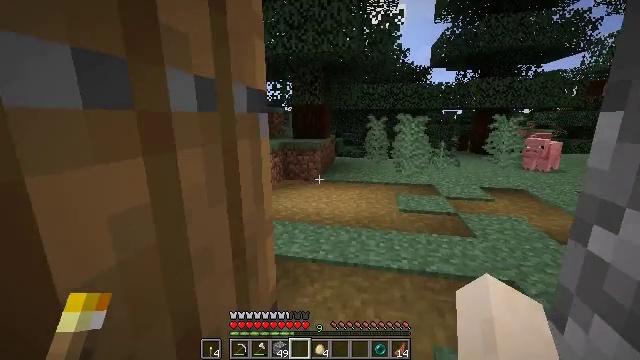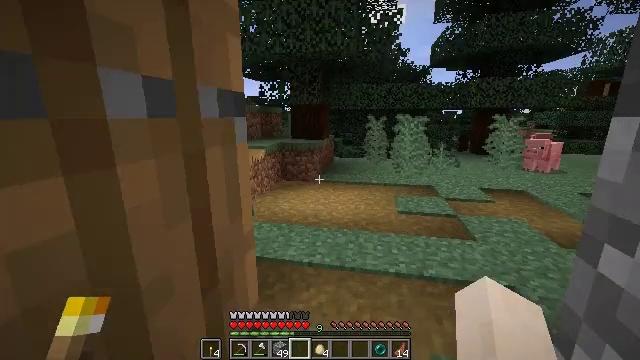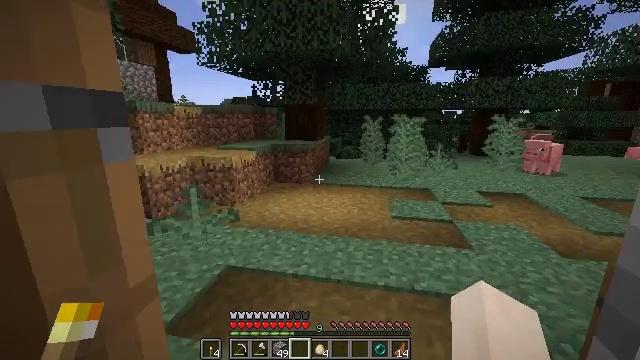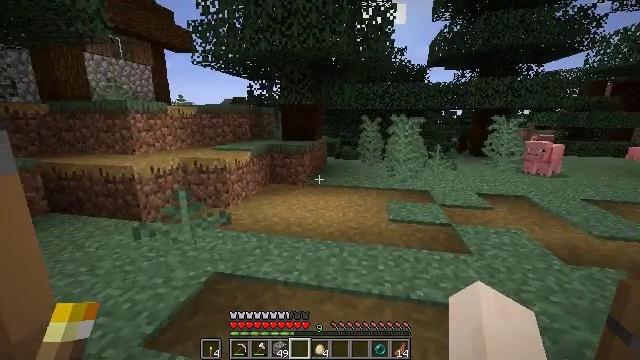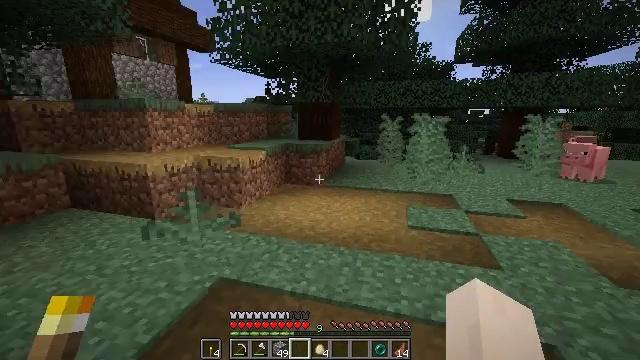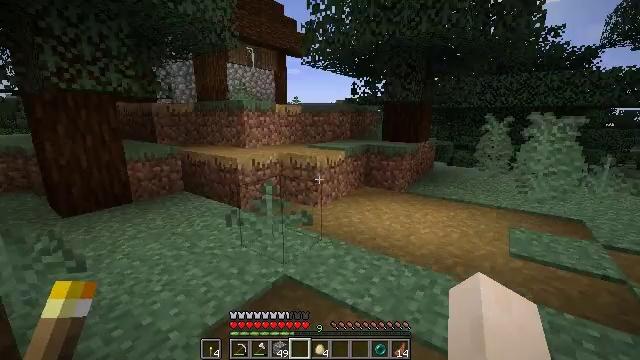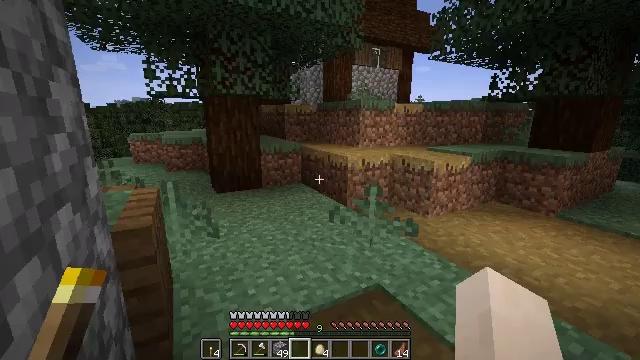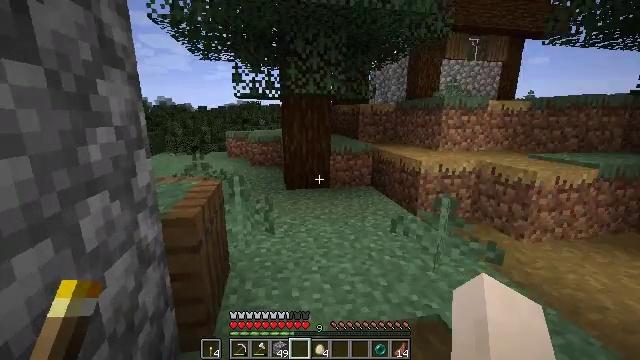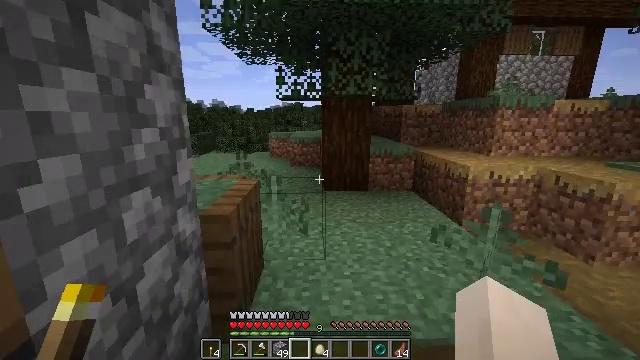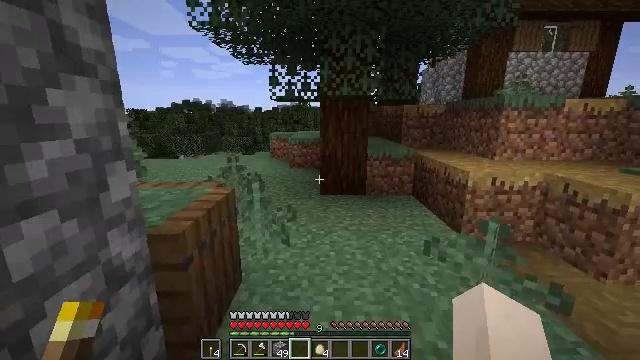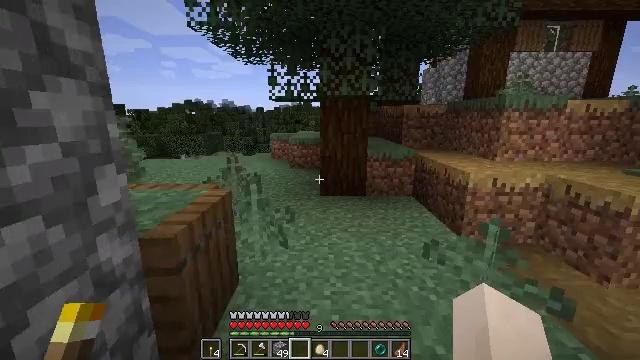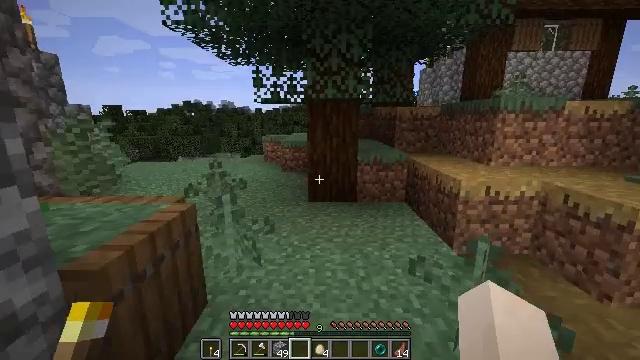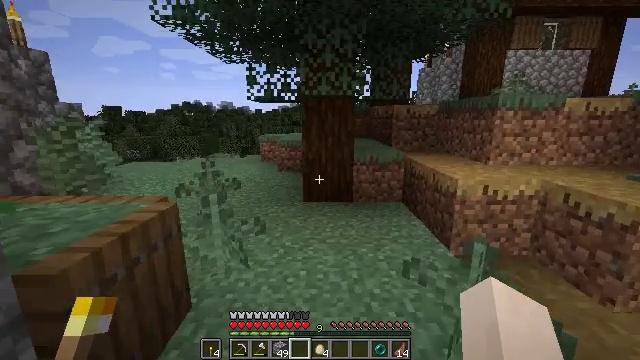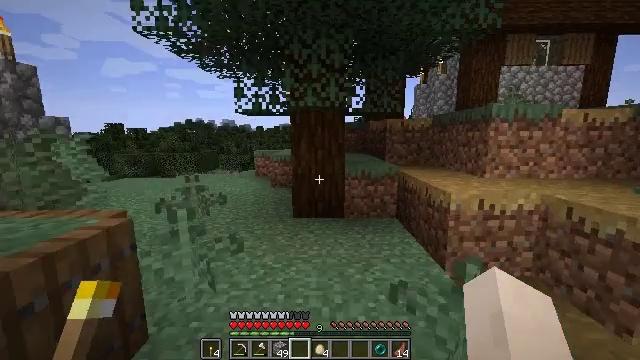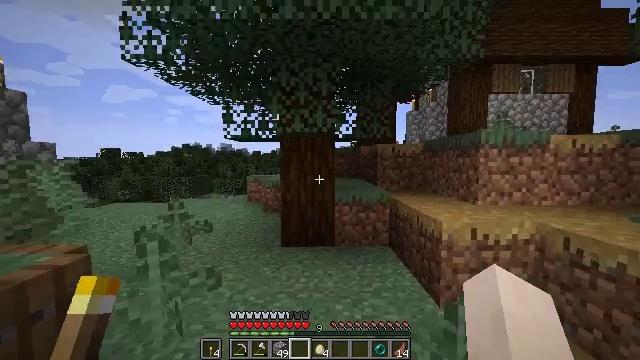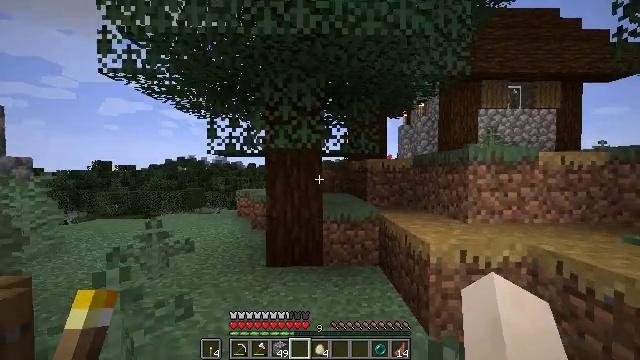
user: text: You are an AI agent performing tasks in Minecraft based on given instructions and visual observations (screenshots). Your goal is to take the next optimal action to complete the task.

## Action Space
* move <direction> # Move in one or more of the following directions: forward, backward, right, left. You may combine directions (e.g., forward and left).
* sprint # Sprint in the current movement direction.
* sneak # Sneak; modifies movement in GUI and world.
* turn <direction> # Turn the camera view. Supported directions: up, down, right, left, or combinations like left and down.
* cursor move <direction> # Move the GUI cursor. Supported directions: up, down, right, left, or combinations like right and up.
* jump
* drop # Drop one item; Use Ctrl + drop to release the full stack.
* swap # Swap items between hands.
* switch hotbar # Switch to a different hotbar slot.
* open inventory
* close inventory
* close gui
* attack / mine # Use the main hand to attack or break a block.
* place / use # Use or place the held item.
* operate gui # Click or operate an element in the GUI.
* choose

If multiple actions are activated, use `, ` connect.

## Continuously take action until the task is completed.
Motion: motion action
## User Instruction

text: Dig the grass path to transform it.
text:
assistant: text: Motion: move forward and move right
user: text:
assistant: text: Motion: move forward and move right
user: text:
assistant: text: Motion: move forward and move right
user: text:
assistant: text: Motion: move forward and move right, turn left
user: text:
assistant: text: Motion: move forward and move right, turn left
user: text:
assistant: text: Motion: move forward and move right, turn left
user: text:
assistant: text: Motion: move forward and move right, turn left
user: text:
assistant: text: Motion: move forward and move right, turn left
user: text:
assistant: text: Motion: move forward and move right, turn left
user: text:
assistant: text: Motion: move forward and move right
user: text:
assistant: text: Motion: move forward and move right
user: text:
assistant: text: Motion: move forward and move right
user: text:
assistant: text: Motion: move forward and move right, turn up
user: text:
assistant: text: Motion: move forward and move right, turn up
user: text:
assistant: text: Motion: move forward and move right, turn right and up
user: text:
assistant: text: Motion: move forward and move right
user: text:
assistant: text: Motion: move forward and move right, turn up
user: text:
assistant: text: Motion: move forward and move right, turn right and up
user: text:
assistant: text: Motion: move forward and move right, turn right
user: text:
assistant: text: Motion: move forward and move right
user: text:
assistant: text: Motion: move forward and move right
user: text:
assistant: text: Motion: move forward, jump
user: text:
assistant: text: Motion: move forward, jump
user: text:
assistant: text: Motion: move forward, jump
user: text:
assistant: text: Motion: move forward and move right, jump
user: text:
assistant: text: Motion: move forward and move right, jump
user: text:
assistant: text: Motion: move forward and move right, jump
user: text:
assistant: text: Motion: move forward and move right, jump
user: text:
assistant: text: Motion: move forward and move right, jump
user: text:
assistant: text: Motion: move forward and move right, jump